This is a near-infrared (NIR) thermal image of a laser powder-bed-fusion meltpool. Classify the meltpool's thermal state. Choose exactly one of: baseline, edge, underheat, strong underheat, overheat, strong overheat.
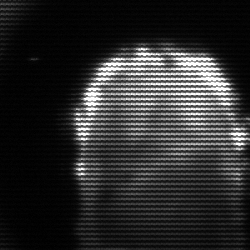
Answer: baseline